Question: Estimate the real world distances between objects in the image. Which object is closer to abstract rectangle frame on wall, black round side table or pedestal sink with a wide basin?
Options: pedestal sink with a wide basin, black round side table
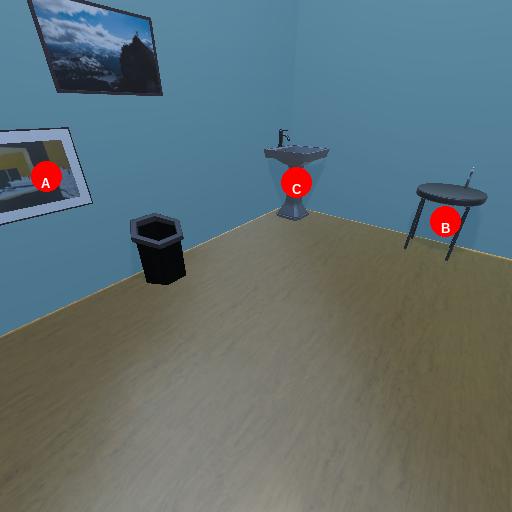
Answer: pedestal sink with a wide basin